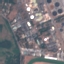
Label: Industrial